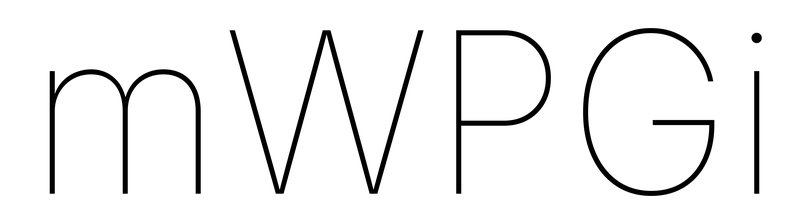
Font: Inter_Thin